Question: I have a data set which i'm displaing with handsontable library as a table. Problem is, my table's last column is too wide eventhough i didn't make any specification for that. Below you can see my html - css - javascript.
Also when i scroll table, first column stops being bold.
This is how it looks:

How can i fix these issues?
'''
<!DOCTYPE html>
<html>
<head>
<meta http-equiv="content-type" content="text/html; charset=UTF-8">
<link rel="stylesheet" type="text/css" href="/css/result-light.css">
<script src="http://warpech.github.io/jquery-handsontable/lib/jquery.min.js"></script>
<script src="http://warpech.github.io/jquery-handsontable/dist/jquery.handsontable.full.js"></script>
<link rel="stylesheet" media="screen" href="http://warpech.github.io/jquery-handsontable/dist/jquery.handsontable.full.css">
<link rel="stylesheet" media="screen" href="http://warpech.github.io/jquery-handsontable/demo/css/samples.css?20140401">
<style type="text/css">
body {background: white; margin: 20px;}
h2 {margin: 20px 0;}
.zebraStyle > tbody > tr:nth-child(2n+1) > td {background: #e0e0d1;}
.firstRowStyle > tbody > tr:nth-child(1) > td {font-weight: Bold; text-align:center;} /*
.firstColumnStyle > tbody > tr:eq(1) {font-weight: Bold;} */
</style>
<script type='text/javascript'>
var arr= [["", "2008", "2009", "2010", "2011", "2012", "2013", "2014(YTD)"], ["Ferrari", "23.799.245.586", "24.690.793.476", "25.637.877.928", "26.189.313.420", "26.759.521.361", "28.238.790.068", "7.363.270.000", "2.527.936.616"], ["Alfa Romeo", "948.840.165", "1.035.394.421", "1.207.130.829", "1.432.940.401", "1.460.089.088", "1.637.243.070", "425.353.290", "137.777.306"], ["Aston Martin", "1.224.273.741", "1.171.484.355", "1.182.773.083", "1.219.699.570", "1.199.141.138", "1.224.624.821", "284.496.087", "96.903.916"], ["Renault", "483.793.987", "466.042.354", "456.537.683", "452.938.678", "533.421.162", "760.272.188", "216.715.015", "75.310.147"], ["Mercedes Benz", "789.262.256", "772.821.174", "773.167.187", "843.102.608", "901.922.932", "888.354.063", "218.907.883", "73.654.116"], ["BMW", "1.015.470.711", "959.962.514", "950.339.914", "872.787.810", "808.073.299", "792.529.238", "193.279.429", "67.888.380"], ["Bugatti", "117.987.733", "150.848.338", "165.913.066", "229.880.712", "254.621.690", "314.049.044", "126.315.485", "65.706.666"], ["Volvo", "300.737.769", "366.089.550", "437.732.938", "496.374.653", "583.436.131", "688.728.665", "189.419.815", "62.063.316"], ["Lamborghini", "1.145.266.348", "1.190.619.961", "978.255.422", "739.009.730", "688.060.328", "707.948.227", "191.463.900", "60.533.498"], ["Maserati", "812.817.727", "880.551.309", "851.913.877", "634.843.167", "629.542.913", "590.023.385", "167.015.651", "59.506.729"], ["Audi", "701.284.022", "718.701.862", "700.197.497", "684.531.574", "677.868.130", "684.122.911", "173.536.385", "57.995.362"]];
$(document).ready( function(){
$('#myTable').handsontable({
data: arr,
minSpareRows: 1,
contextMenu: true,
readOnly: true,
fixedColumnsLeft: 1
});
$('#myTable').find('table').addClass('zebraStyle');
$('#myTable').find('table').addClass('firstRowStyle');
$('#myTable').find('td:first-child').css("font-weight", "bold");
//$('.handle').css("left","200px"); // this line sets position of scroll bar
//$('#myTable').scrollLeft(200);
});
</script>
</head>
<body>
<div id="myTable" class="handsontable" style="width: 750px; margin-left:auto; margin-right:auto; background-color:silver"></div>
</body>
</html>
'''
After I updated my javascript from Volkan Ulukut's answer, this is my javascript:
'''
var arr= [["", "2008", "2009", "2010", "2011", "2012", "2013", "2014(YTD)"], ["Ferrari", "23.799.245.586", "24.690.793.476", "25.637.877.928", "26.189.313.420", "26.759.521.361", "28.238.790.068", "7.363.270.000", "2.527.936.616"], ["Alfa Romeo", "948.840.165", "1.035.394.421", "1.207.130.829", "1.432.940.401", "1.460.089.088", "1.637.243.070", "425.353.290", "137.777.306"], ["Aston Martin", "1.224.273.741", "1.171.484.355", "1.182.773.083", "1.219.699.570", "1.199.141.138", "1.224.624.821", "284.496.087", "96.903.916"], ["Renault", "483.793.987", "466.042.354", "456.537.683", "452.938.678", "533.421.162", "760.272.188", "216.715.015", "75.310.147"], ["Mercedes Benz", "789.262.256", "772.821.174", "773.167.187", "843.102.608", "901.922.932", "888.354.063", "218.907.883", "73.654.116"], ["BMW", "1.015.470.711", "959.962.514", "950.339.914", "872.787.810", "808.073.299", "792.529.238", "193.279.429", "67.888.380"], ["Bugatti", "117.987.733", "150.848.338", "165.913.066", "229.880.712", "254.621.690", "314.049.044", "126.315.485", "65.706.666"], ["Volvo", "300.737.769", "366.089.550", "437.732.938", "496.374.653", "583.436.131", "688.728.665", "189.419.815", "62.063.316"], ["Lamborghini", "1.145.266.348", "1.190.619.961", "978.255.422", "739.009.730", "688.060.328", "707.948.227", "191.463.900", "60.533.498"], ["Maserati", "812.817.727", "880.551.309", "851.913.877", "634.843.167", "629.542.913", "590.023.385", "167.015.651", "59.506.729"], ["Audi", "701.284.022", "718.701.862", "700.197.497", "684.531.574", "677.868.130", "684.122.911", "173.536.385", "57.995.362"]];
function firstRowRenderer(instance, td, row, col, prop, value, cellProperties) {
Handsontable.renderers.TextRenderer.apply(this, arguments);
td.style.fontWeight = 'bold';
}
$(document).ready( function(){
$('#myTable').handsontable({
data: arr,
minSpareRows: 1,
contextMenu: true,
readOnly: true,
fixedColumnsLeft: 1
cells: function (row, col, prop) {
var cellProperties = {};
if (col === 0) {
cellProperties.renderer = firstRowRenderer; // uses function directly
}
return cellProperties;
}
});
$('#myTable').find('table').addClass('zebraStyle');
$('#myTable').find('table').addClass('firstRowStyle');
$('#myTable').find('td:first-child').css("font-weight", "bold");
//$('#myTable').find('td').css("width","50px");
//$('.handle').css("left","200px"); // this line sets position of scroll bar
//$('#myTable').scrollLeft(200);
});
'''
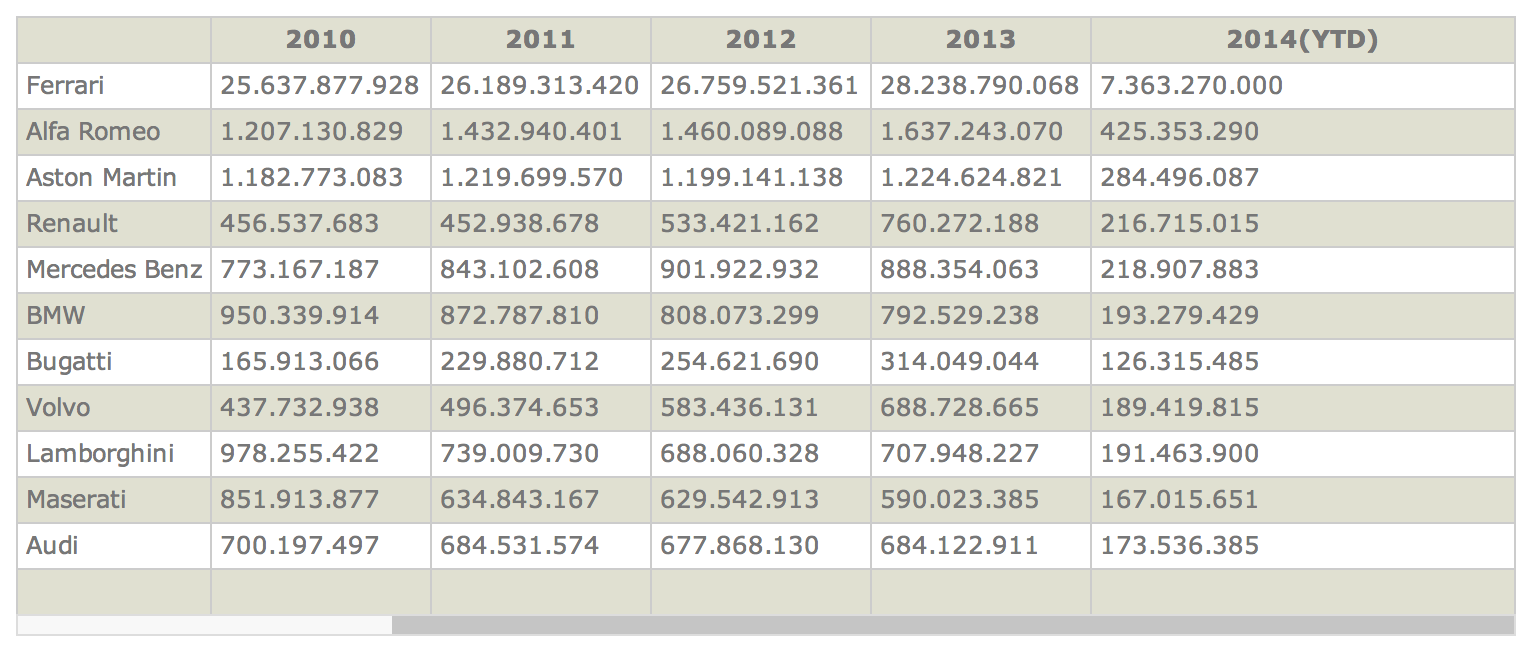
Answer: add column width to your css:
'''
td {width: 150px;}
'''
to make the first column bold (and stick with it) you need to use cells property
'''
$('#myTable').handsontable({
data: arr,
minSpareRows: 1,
contextMenu: true,
readOnly: true,
fixedColumnsLeft: 1,
cells: function (row, col, prop) {
var cellProperties = {};
if (col === 0) {
cellProperties.renderer = firstRowRenderer; //uses function directly
}
return cellProperties;
}
});
'''
and the function for it:
'''
function firstRowRenderer(instance, td, row, col, prop, value, cellProperties) {
Handsontable.renderers.TextRenderer.apply(this, arguments);
td.style.fontWeight = 'bold';
}
'''
<URL>